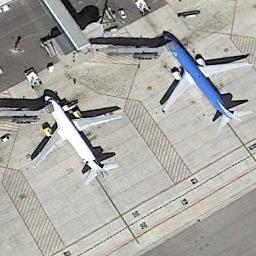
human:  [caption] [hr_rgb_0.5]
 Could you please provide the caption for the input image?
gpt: There are two planes here, One of which is pure white and the other is of blue fuselage .

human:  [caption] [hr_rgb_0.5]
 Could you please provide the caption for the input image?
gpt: A white airplane and a blue airplane are parked beside the terminal .

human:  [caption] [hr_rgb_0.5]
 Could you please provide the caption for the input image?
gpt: An airplane with a blue fuselage and a white airplane were on the airport beside the building .

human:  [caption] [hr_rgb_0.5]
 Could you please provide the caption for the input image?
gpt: A blue plane and a white plane parked next to boarding bridges and some no-stop areas marked by red slashes beside .

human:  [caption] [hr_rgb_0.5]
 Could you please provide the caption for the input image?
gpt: One blue plane and one white plane are in the marked parking lot .